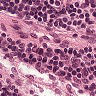
Metastatic tissue present: no